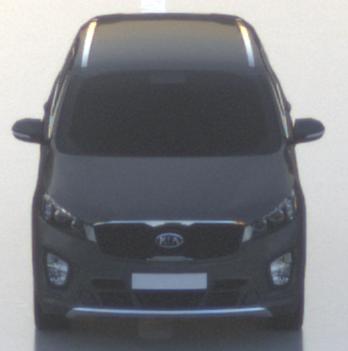
Make: KIA
Model: Sorento 2.2 CRDi
Detailed model: Sorento (UM)
Model produced from: 2015/03
Model produced until: 2017/10
Doors: 5
Color: gray
Road condition: wet road
Daytime: sunrise or sunset
Contrast: low contrast